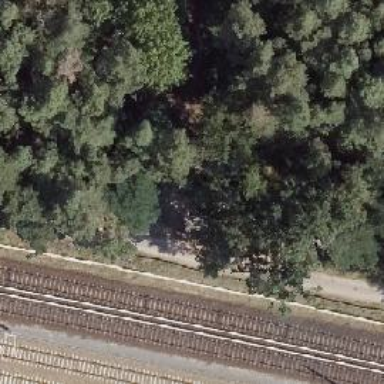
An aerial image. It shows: Track with grade2 tracktype.